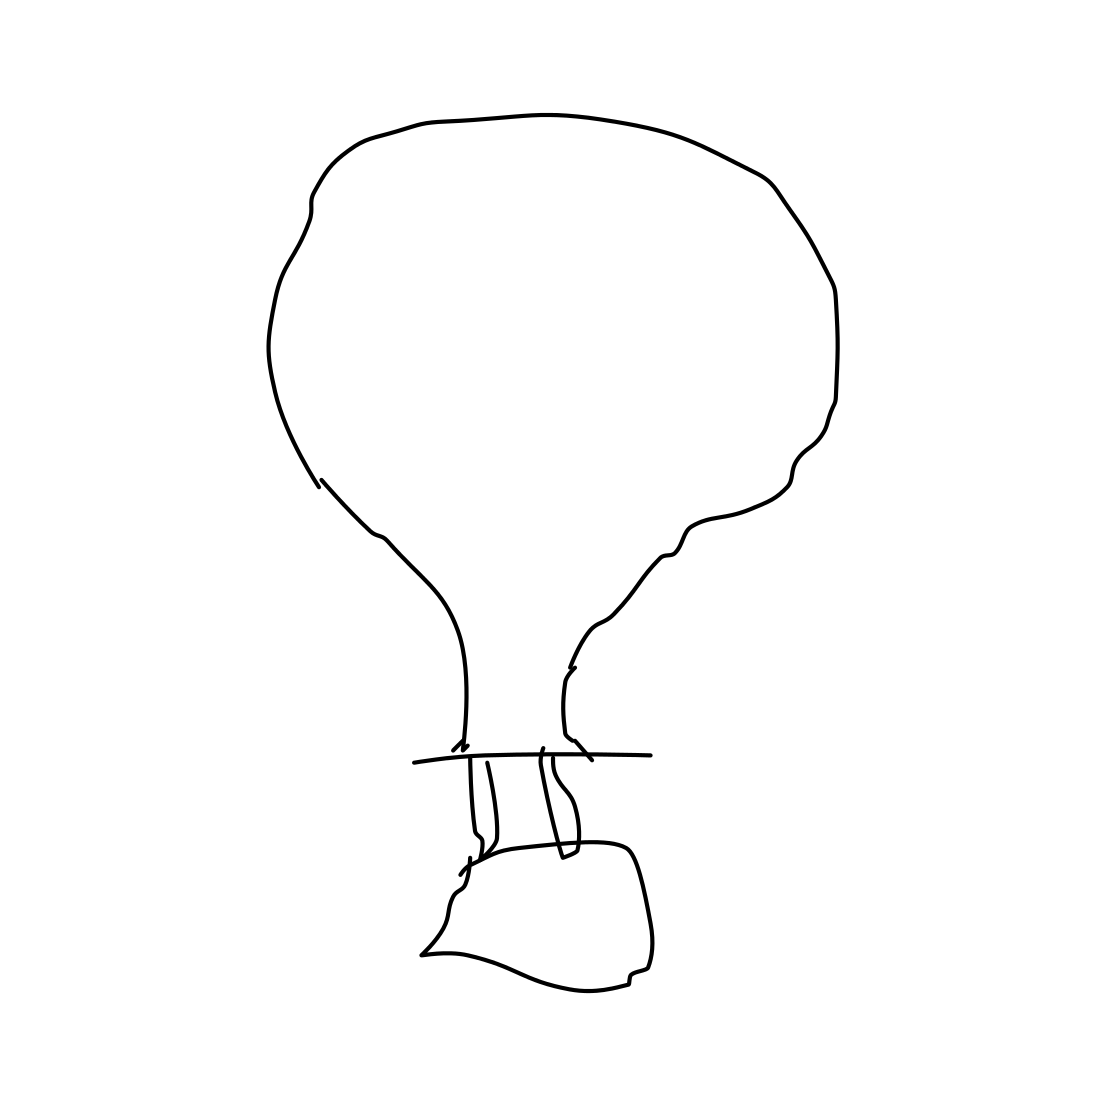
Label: hot air balloon